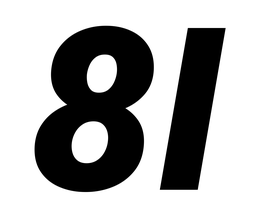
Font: Roboto-Italic_Black_Italic